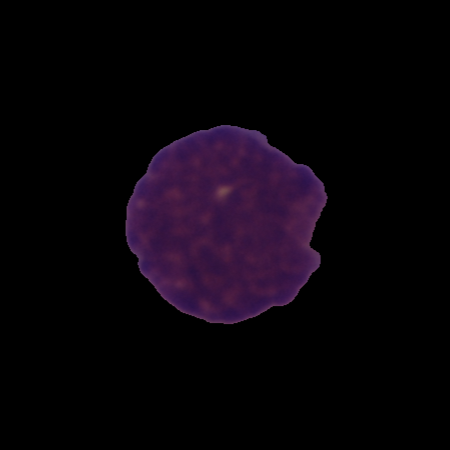
Label: cancer